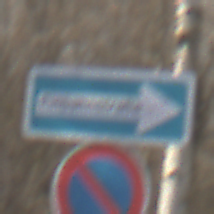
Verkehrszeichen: EinbahnstrasseRechtsweisend
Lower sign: EingeschraenktesHalteverbot
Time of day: MorningAfternoon
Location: Outdoor (Nature)
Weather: Clear
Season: Winter
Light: Natural